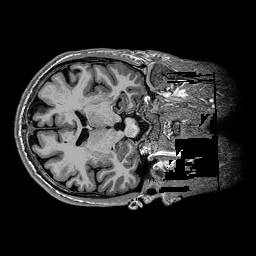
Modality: T1w
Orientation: axial
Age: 32
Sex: male